Question: First thanks for your help.
This is in regards to Componentone's True DBGrid, so this may not be the best place to expect answers, but at this point I feel like I've done as much as I can so I'm willing to give it a shot.
I've spent quite some time the last couple of days trying to figure out how I can create a custom cells within a True DBGrid, and currently I'm stuck. I've gone through as much documentation as I can find, and all of the tutorials for the True DBGrid however the farthest I can get is shown in the attached image below.

Here if you double click on a cell I can get a Custom Control to appear in the cell they clicked upon. However, I want the cell to be visible all the time not just when it's clicked, and I want it to be based upon the row itself not just the displayColumn like I'm doing now where I reload the "DisplayColumn.DataColumn.Editor" each time a different cell is clicked on. My code for this performance is shown below.
'''
' Retrieve Column
Dim objPrefDisplayColumn As C1.Win.C1TrueDBGrid.C1DisplayColumn = Me.TestGrid.Splits(0).DisplayColumns("ColumnFieldName")
'Retrieve data from database
Dim data As DataTable = ' My call to database table goes here Retrieve data that relates to row
' Create Custom Controller and Insert Data from table into it
Dim prvNewCellList As New TestCellList
prvNewCellList.LabelButtonHeight = Me.TestGrid.RowHeight / pref.Rows.Count
prvNewCellList.LabelWidth = (objPrefDisplayColumn.Width * 0.9)
prvNewCellList.ButtonWidth = (objPrefDisplayColumn.Width * 0.1)
prvNewCellList.Action_LoadUI(data)
' Assign Custom Controller to Column
objPrefDisplayColumn.DataColumn.Editor = prvNewCellList
objPrefDisplayColumn.Button = True
objPrefDisplayColumn.ButtonAlways = True
objPrefDisplayColumn.DropDownList = False
objPrefDisplayColumn.DataColumn.DropDown = Nothing
'''
I know this should be possible when I look at tutorials for DataGridView like the link below where they place in a custom "DataGridViewTextBoxCell", like the images show.
<URL>
Based upon what I read regarding TrueDBGrid, and the expected logic that ComponentOne most likely used DataGridView as a template for creating TrueDBGrid, I would expect the way of creating custom cells would be very similar. However, after trying to recreate this example using TrueDBGrid like shown below, I found that columns did not accept "DataGridViewColumn" and when I tried changing this to "C1DataColumn" to meet its expectations I found that the class had nothing similar to the field "CellTemplate" that could be used to create custom cells. At this point I'm almost ready to believe that the functionality for custom cells was forgotten during development of TrueDBGrid however, I am more then ready to be proven wrong.
'''
Public Class Form1
Private Sub Form1_Load(sender As Object, e As EventArgs) Handles MyBase.Load
Try
Dim col As New DataGridViewRolloverCellColumn()
Me.TestGrid.Columns.Add(col)
Catch ex As Exception
MsgBox("error arrose", vbInformation, "error")
End Try
End Sub
End Class
Public Class DataGridViewRolloverCellColumn
Inherits DataGridViewColumn
Public Sub New()
Me.CellTemplate = New DataGridViewRolloverCell()
End Sub
End Class
Public Class DataGridViewRolloverCell
Inherits DataGridViewTextBoxCell
Protected Overrides Sub Paint( _
ByVal graphics As Graphics, _
ByVal clipBounds As Rectangle, _
ByVal cellBounds As Rectangle, _
ByVal rowIndex As Integer, _
ByVal elementState As DataGridViewElementStates, _
ByVal value As Object, _
ByVal formattedValue As Object, _
ByVal errorText As String, _
ByVal cellStyle As DataGridViewCellStyle, _
ByVal advancedBorderStyle As DataGridViewAdvancedBorderStyle, _
ByVal paintParts As DataGridViewPaintParts)
' Call the base class method to paint the default cell appearance.
MyBase.Paint(graphics, clipBounds, cellBounds, rowIndex, elementState, _
value, formattedValue, errorText, cellStyle, _
advancedBorderStyle, paintParts)
' Retrieve the client location of the mouse pointer.
Dim cursorPosition As Point = _
Me.DataGridView.PointToClient(Cursor.Position)
' If the mouse pointer is over the current cell, draw a custom border.
If cellBounds.Contains(cursorPosition) Then
Dim newRect As New Rectangle(cellBounds.X + 1, _
cellBounds.Y + 1, cellBounds.Width - 4, _
cellBounds.Height - 4)
graphics.DrawRectangle(Pens.Red, newRect)
End If
End Sub
End Class
'''
Thanks again for the help
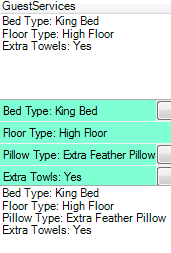
Answer: After some time I found a work around.
The following solution places a common control over the cell and gives the appearance that it exists within when in reality it simply exists above it. To do this solution you need to add the common control to the grid's controller and update the common control position and visibility every time the paint event is called.
'''
Private Sub LoadGrid()
' Create and Load Common control
Dim prvsdServiceDelivery As ServiceDelTable = New ServiceDelTable()
prvsdServiceDelivery.Action_LoadUI(DataTable)
' Add Common Control to Datastruct so it can be accessed anytime
Dictionary.put(key, prvsdServiceDelivery)
' insert hosted control into grid
C1TrueDBGrid.Controls.Add(prvptPreferences)
End Sub
Private Sub TestGrid_Paint(sender As Object, e As PaintEventArgs) Handles TestGrid.Paint
For Each item As KeyValuePair(Of String, prvsdServiceDelivery) In Dictionary
Try
Dim prvsdServiceDelivery as ServiceDelTable = item.Value
' get cell rect, may throw error if cell is outside the bounds of table's rectangle
Dim bnds As Rectangle = frc1tdOwnerTable.Splits(0).GetCellBounds(row,C1TrueDBGrid.Splits(0).DisplayColumns.IndexOf(column))
' Set Visibility and move if error isn't thrown
prvsdServiceDelivery.Bounds = bnds
prvsdServiceDelivery.Visible = True
Catch ex As Exception
' Set as invisible if exception thrown to say not found
prvsdServiceDelivery.Visible = False
End Try
Next
End Sub
'''